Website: crate-barrel
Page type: customer-info-address
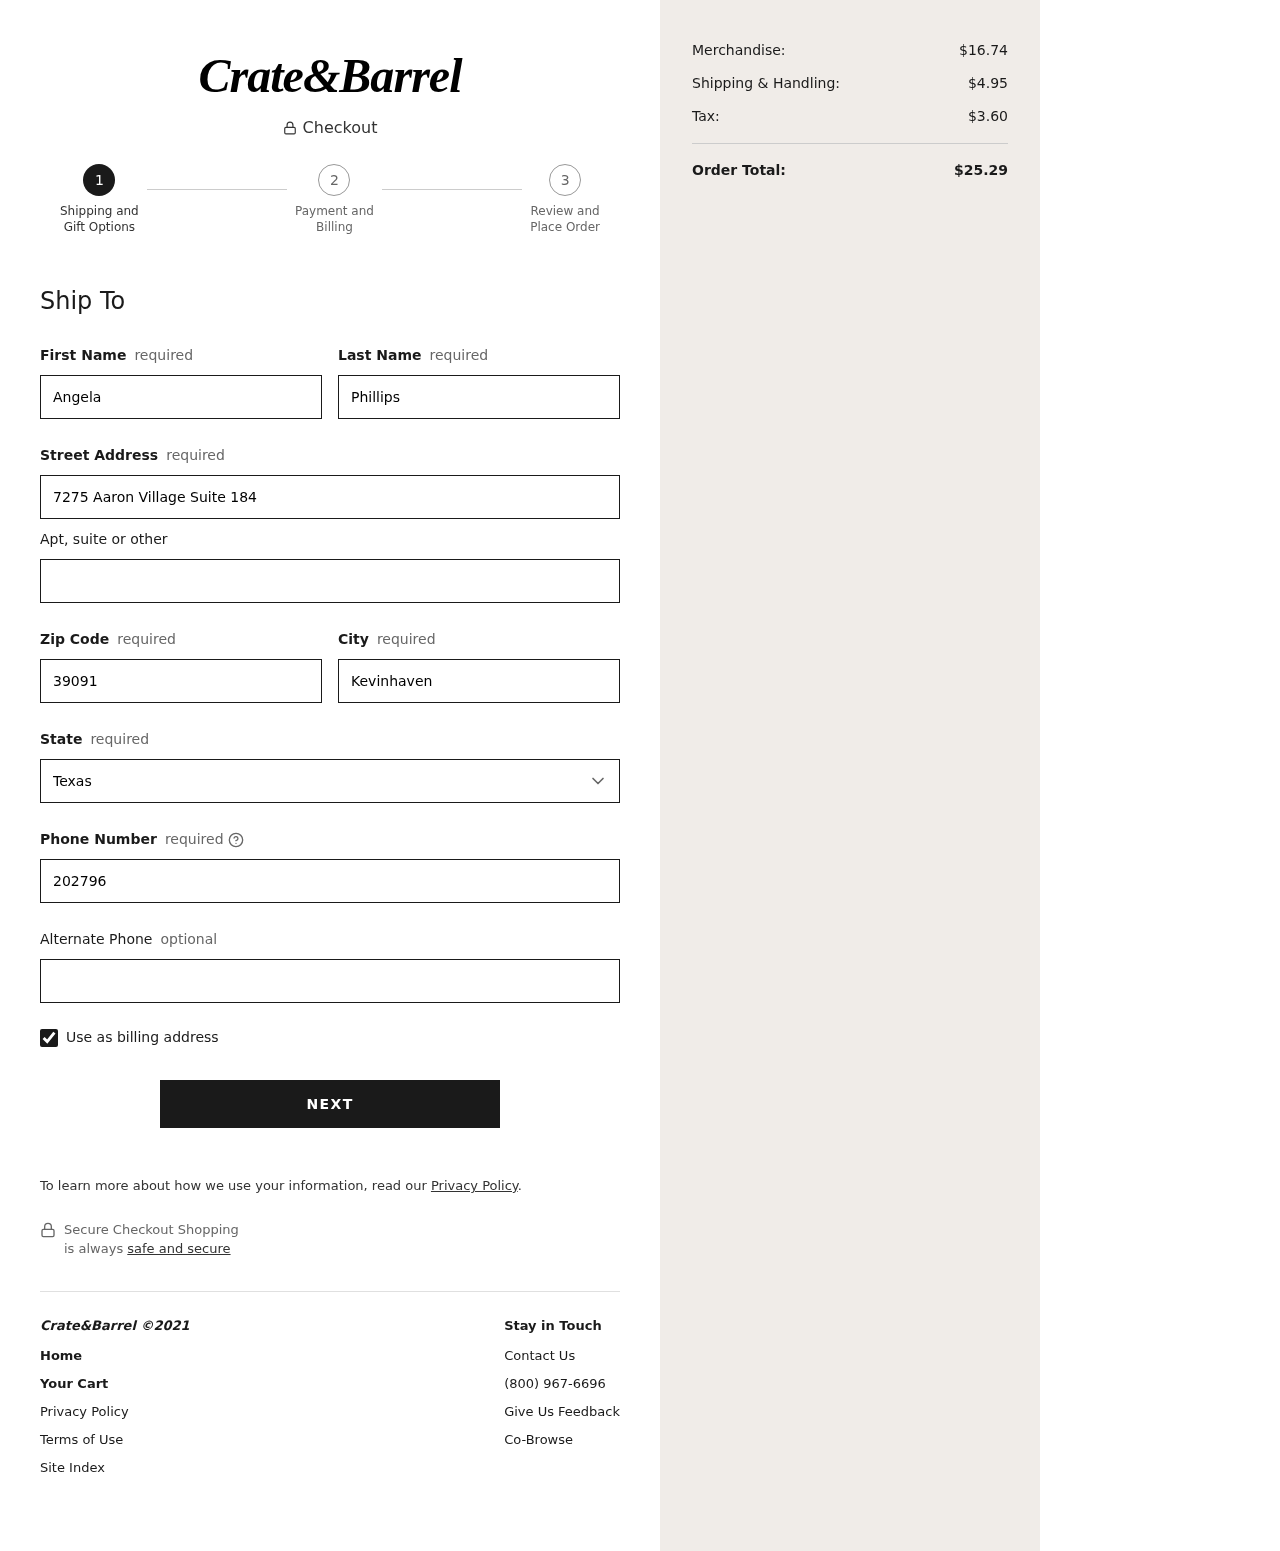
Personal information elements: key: PII_STATE
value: Texas
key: PII_FIRSTNAME
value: Angela
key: PII_LASTNAME
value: Phillips
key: PII_STREET
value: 7275 Aaron Village Suite 184
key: PII_POSTCODE
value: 39091
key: PII_CITY
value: Kevinhaven
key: PII_PHONE
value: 2027966298
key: PII_PHONE_ALT
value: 7404170190
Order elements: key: ORDER_SUBTOTAL
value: $16.74
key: ORDER_SHIPPING_COST
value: $4.95
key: ORDER_TAX
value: $3.60
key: ORDER_TOTAL
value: $25.29